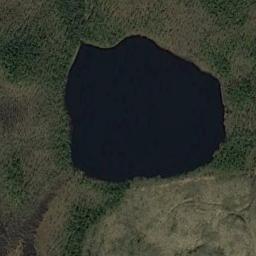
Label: lake